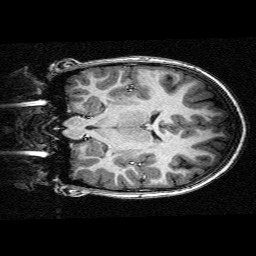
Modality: T1w
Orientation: coronal
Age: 10
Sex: female
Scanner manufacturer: siemens
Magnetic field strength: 3 T
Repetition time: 2.3 s
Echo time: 0.00336 s